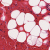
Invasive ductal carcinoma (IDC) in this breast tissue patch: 0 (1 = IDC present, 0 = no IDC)